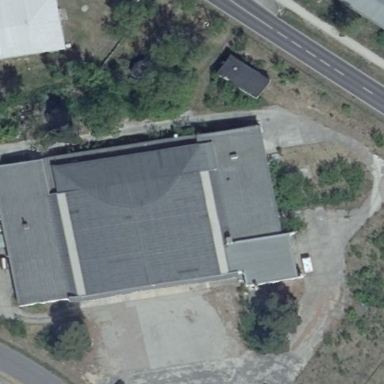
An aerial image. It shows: Commercial building.